Field crop: maize
Growth stage: 2
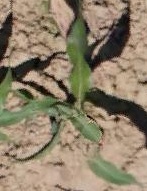
Species: maize